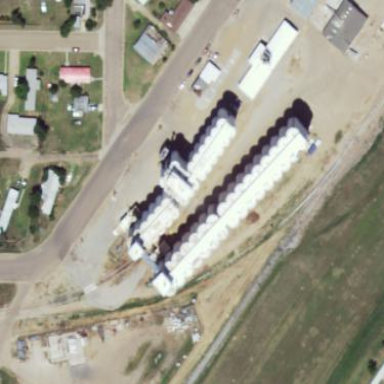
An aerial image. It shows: Grain elevator building.